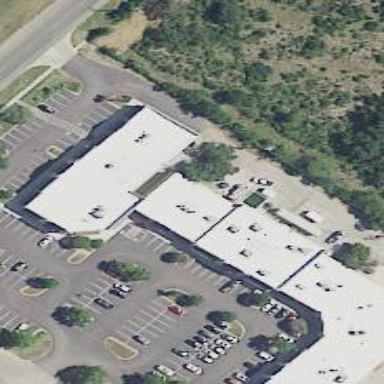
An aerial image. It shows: Veterinary facility.